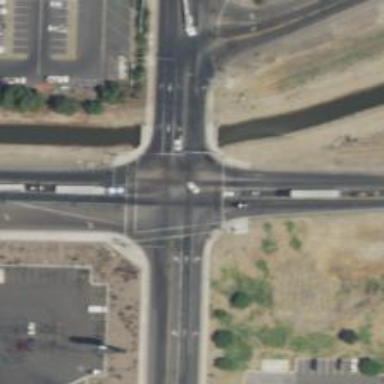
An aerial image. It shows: Crossing with marked lines on the road.